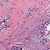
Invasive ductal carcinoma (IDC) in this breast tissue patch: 1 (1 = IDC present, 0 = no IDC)